Field crop: maize
Growth stage: 2
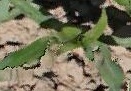
Species: maize